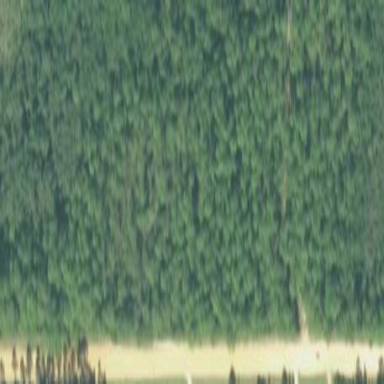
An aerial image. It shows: Forest with needle-leaved trees.